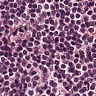
Metastatic tissue present: no